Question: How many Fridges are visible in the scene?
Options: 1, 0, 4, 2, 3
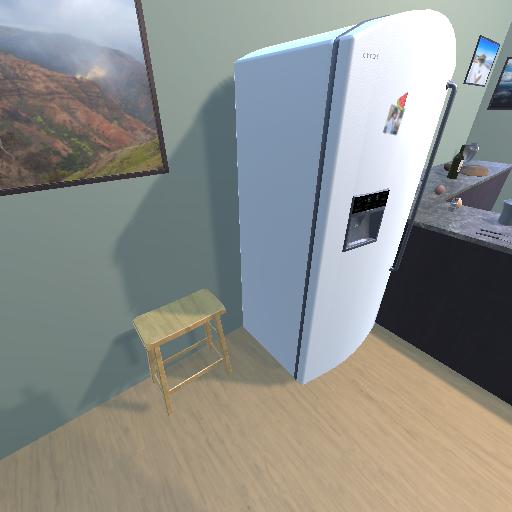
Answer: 1